Interaction volume radius: 5 \u00c5
Interaction volume height: 20 \u00c5
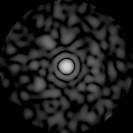
Disorder parameter: 0.8221